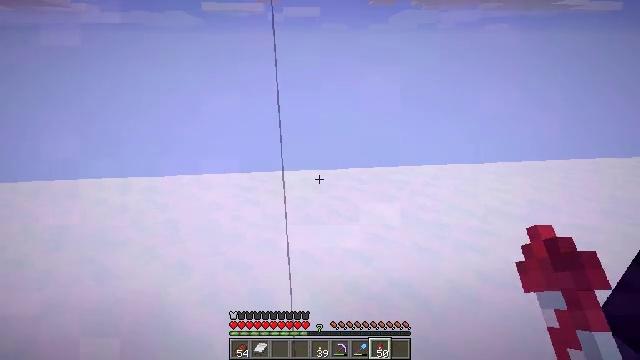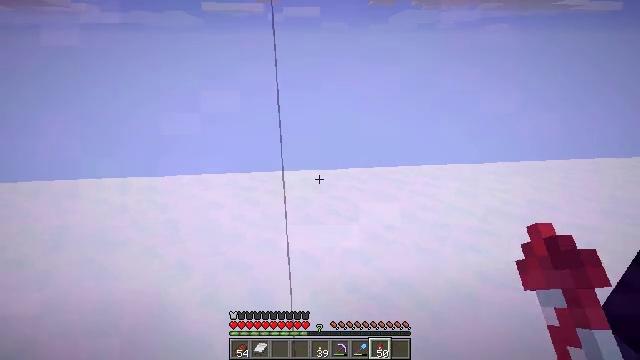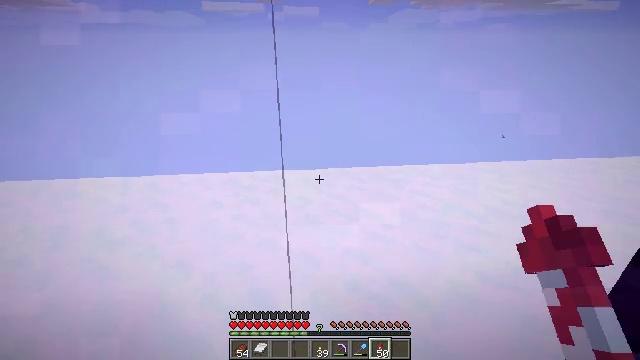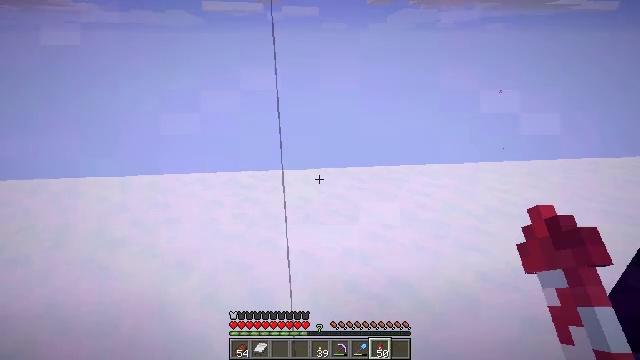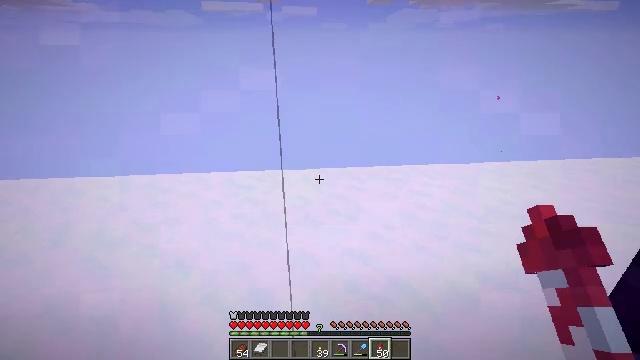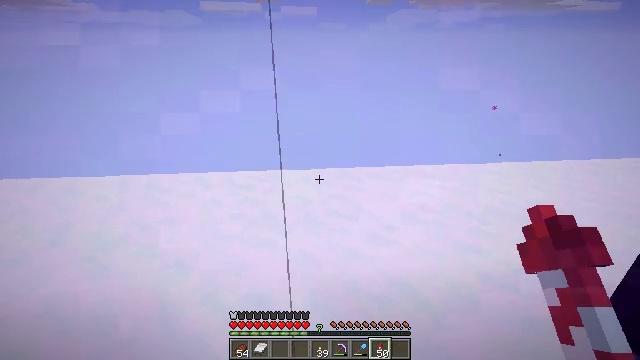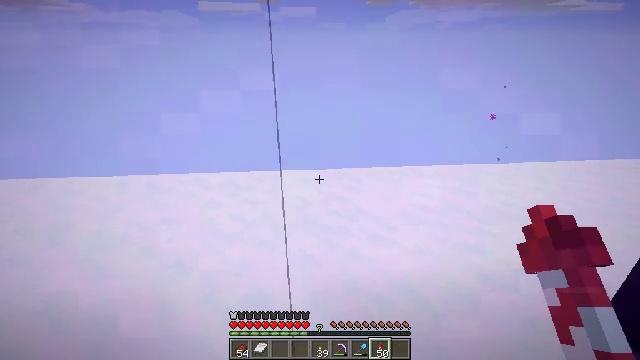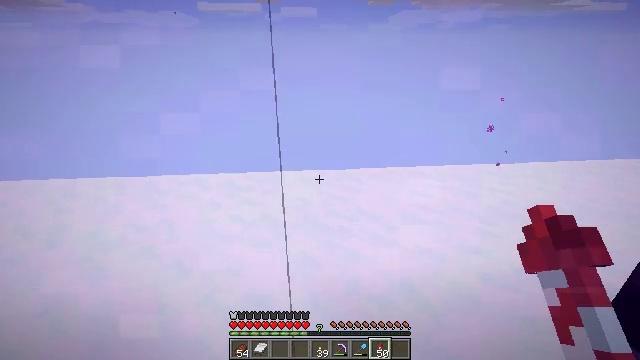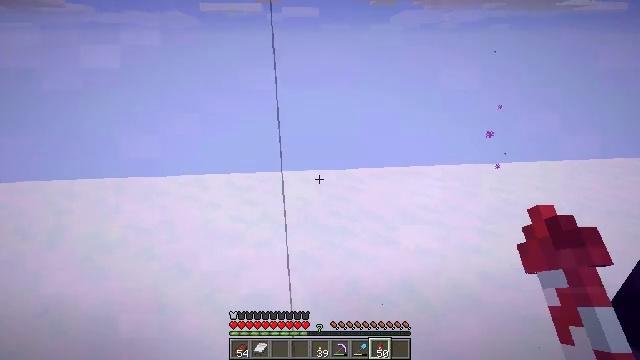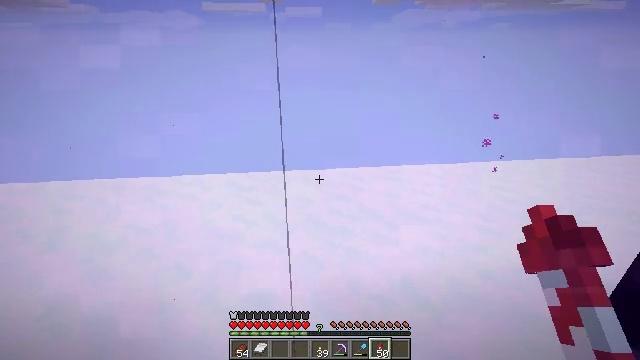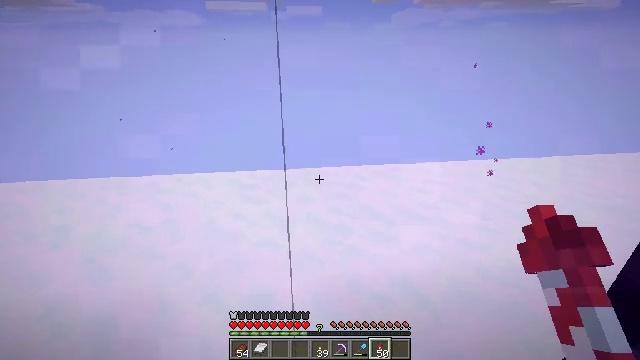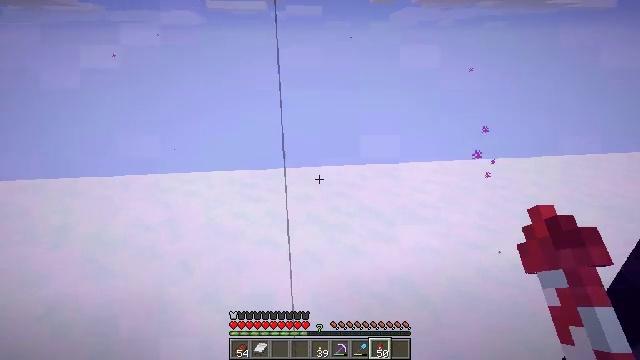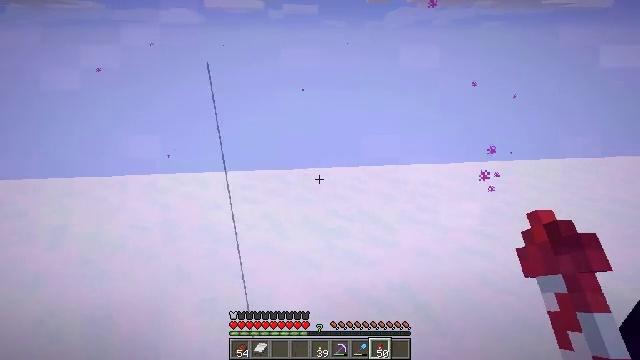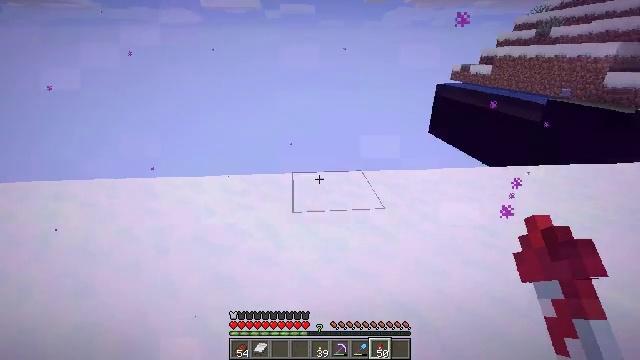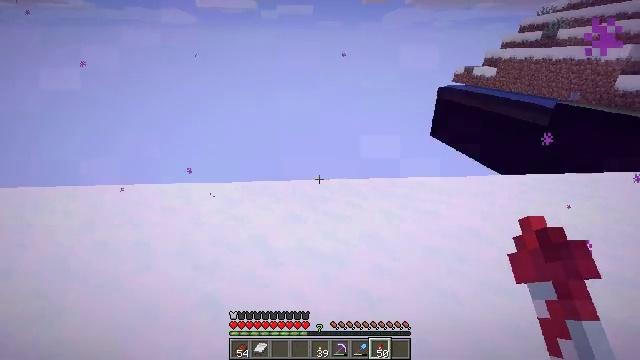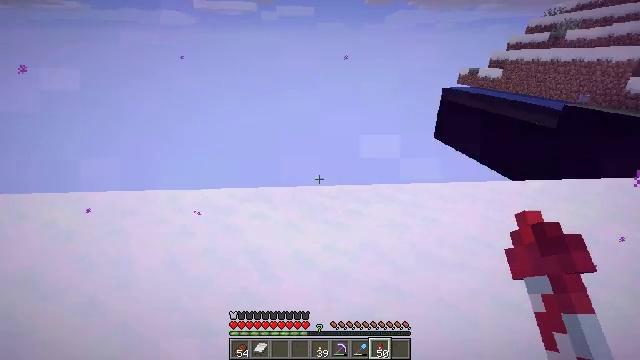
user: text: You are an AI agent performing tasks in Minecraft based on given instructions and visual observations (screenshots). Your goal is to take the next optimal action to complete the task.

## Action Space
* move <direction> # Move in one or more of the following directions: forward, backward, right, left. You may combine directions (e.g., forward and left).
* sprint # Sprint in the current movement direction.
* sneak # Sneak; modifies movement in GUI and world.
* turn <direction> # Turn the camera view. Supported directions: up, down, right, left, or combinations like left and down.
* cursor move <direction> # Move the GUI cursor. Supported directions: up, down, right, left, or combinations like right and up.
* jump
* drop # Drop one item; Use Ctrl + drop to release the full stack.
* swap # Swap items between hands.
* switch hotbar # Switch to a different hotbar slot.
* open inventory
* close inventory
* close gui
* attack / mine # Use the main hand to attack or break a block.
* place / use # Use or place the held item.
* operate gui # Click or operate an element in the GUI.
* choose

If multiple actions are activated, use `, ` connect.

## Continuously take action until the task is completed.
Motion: motion action
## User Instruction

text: Mine the ice block.
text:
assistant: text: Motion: no_op
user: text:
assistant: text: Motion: no_op
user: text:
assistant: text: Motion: no_op
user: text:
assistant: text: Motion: no_op
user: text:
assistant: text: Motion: no_op
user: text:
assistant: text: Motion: no_op
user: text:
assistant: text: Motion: no_op
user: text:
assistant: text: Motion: no_op
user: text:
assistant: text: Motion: no_op
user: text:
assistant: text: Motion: no_op
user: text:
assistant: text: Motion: no_op
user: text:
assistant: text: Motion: move forward
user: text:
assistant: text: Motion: move forward
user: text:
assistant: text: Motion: move forward
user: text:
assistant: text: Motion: move forward
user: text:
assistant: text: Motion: move forward
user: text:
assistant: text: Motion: move forward
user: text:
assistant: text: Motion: no_op
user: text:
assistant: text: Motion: no_op
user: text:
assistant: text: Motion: no_op
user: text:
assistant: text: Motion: no_op
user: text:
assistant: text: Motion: no_op
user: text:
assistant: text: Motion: no_op
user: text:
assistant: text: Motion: no_op
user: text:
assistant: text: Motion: no_op
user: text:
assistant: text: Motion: no_op
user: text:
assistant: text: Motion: no_op
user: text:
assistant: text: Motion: no_op
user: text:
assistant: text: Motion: no_op
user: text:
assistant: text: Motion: no_op